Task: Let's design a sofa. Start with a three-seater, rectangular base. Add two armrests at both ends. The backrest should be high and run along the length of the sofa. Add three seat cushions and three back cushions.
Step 248:
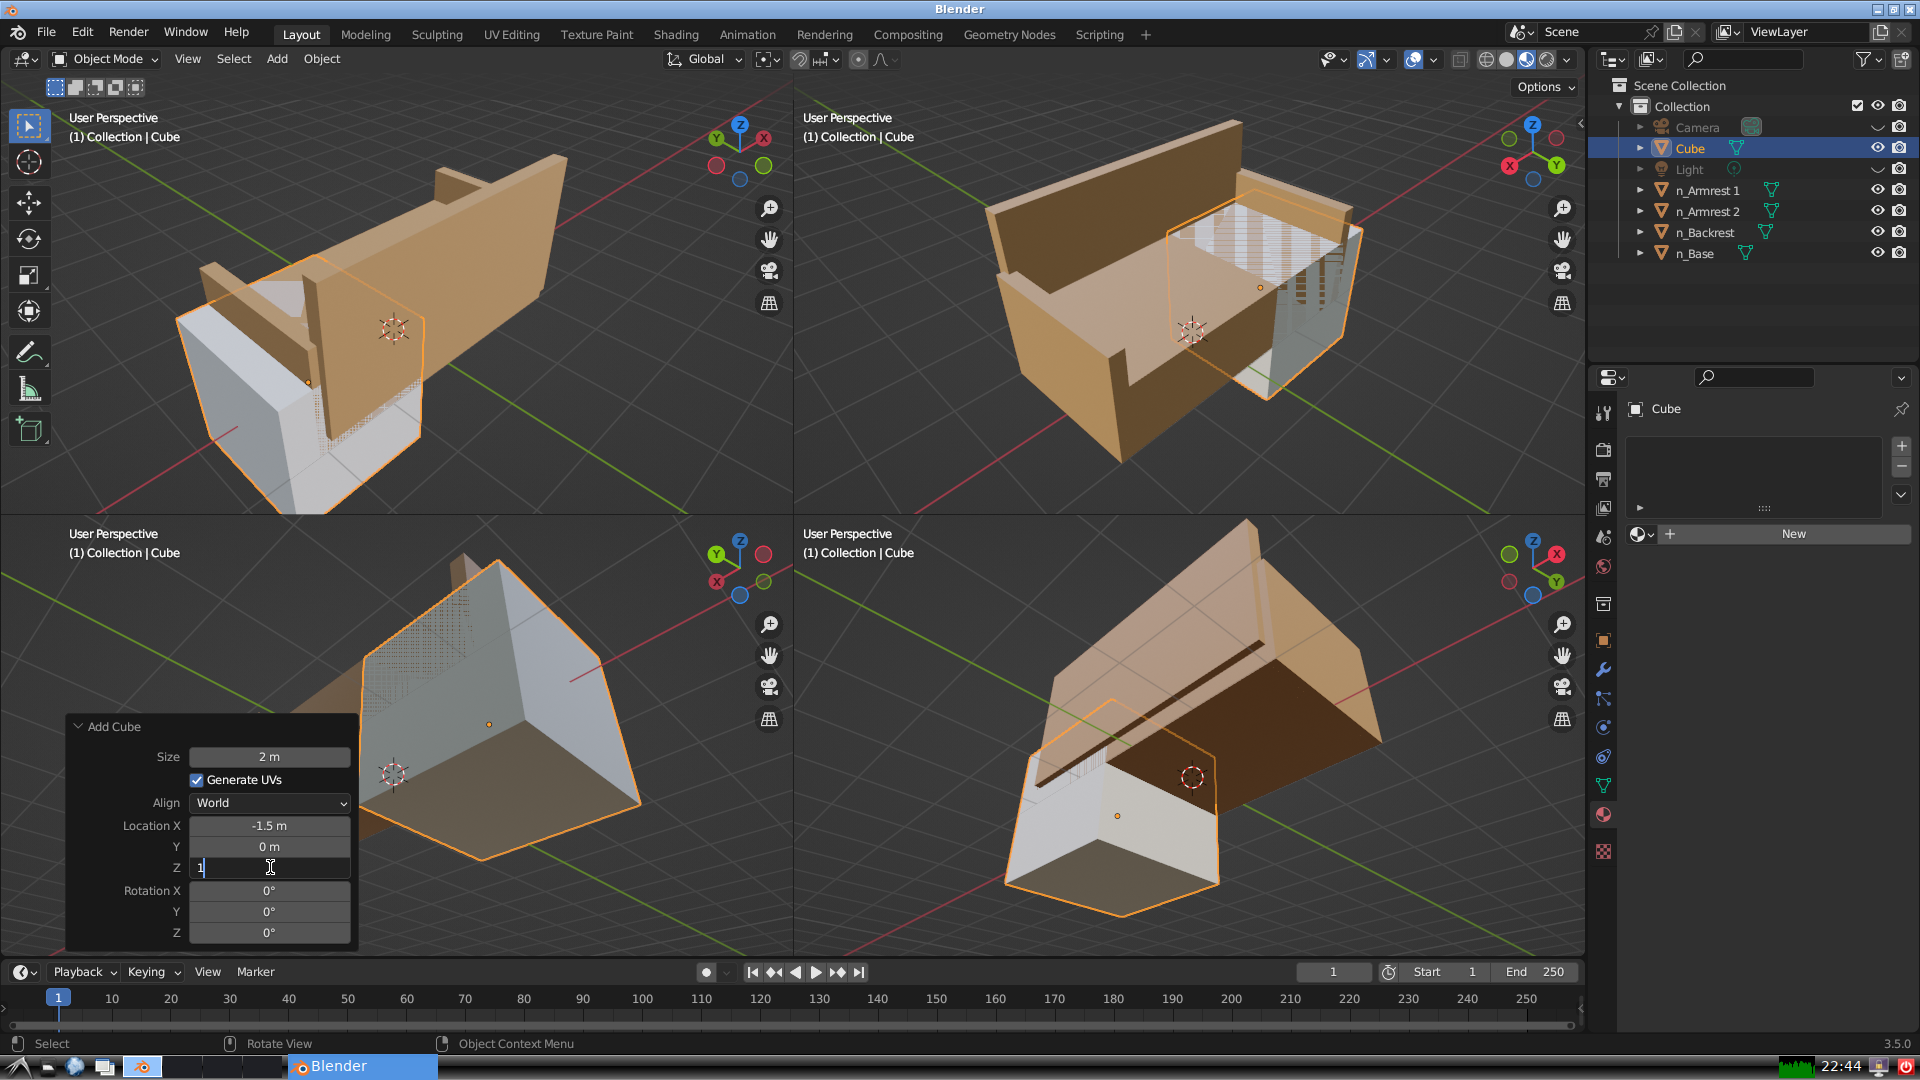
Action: {"key_press": ['Return']}